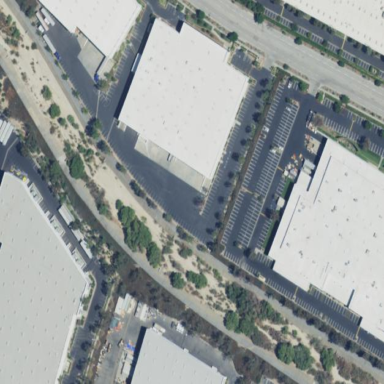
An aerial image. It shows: Warehouse building.